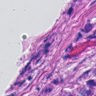
Metastatic tissue present: yes